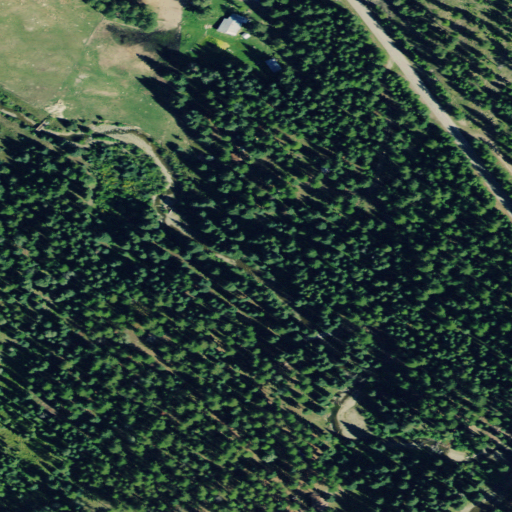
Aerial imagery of valley in Montana named Workman Draw containing evergreen forest, herbaceous wetlands, shrub, open development, pasture, and woody wetlands